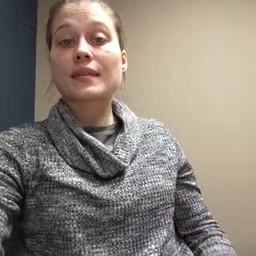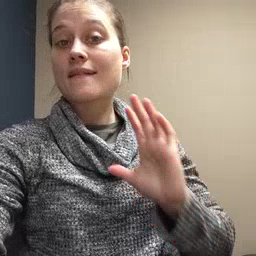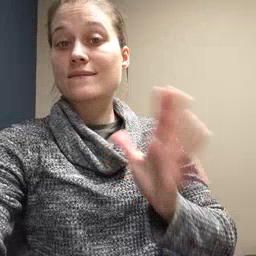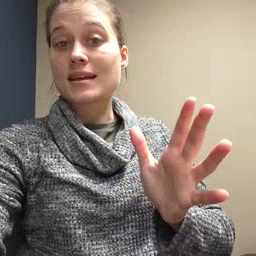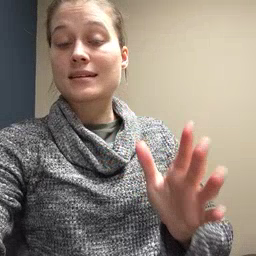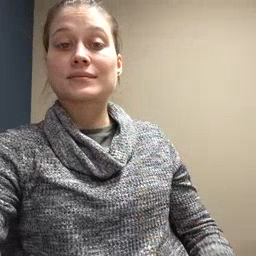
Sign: fine